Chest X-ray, PA view. Patient: 46 years old, sex F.
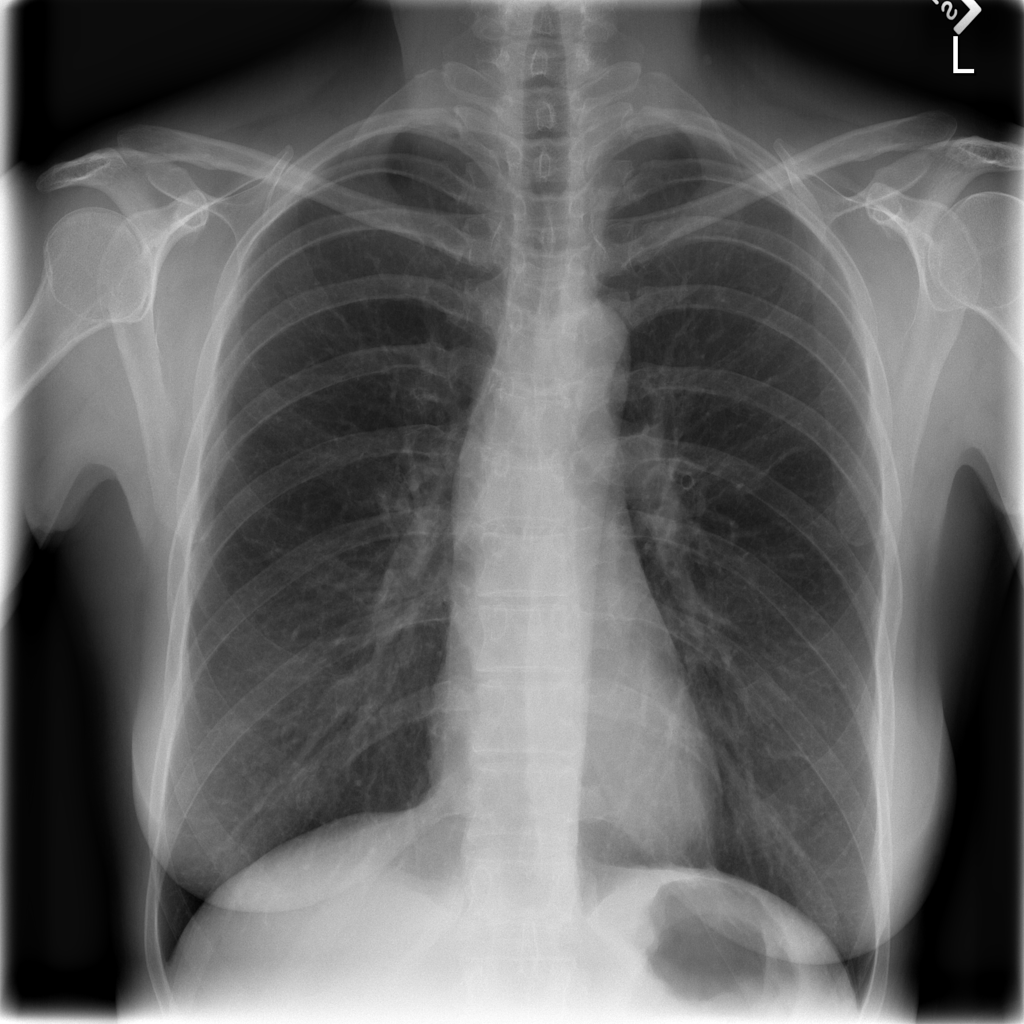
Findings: No Finding